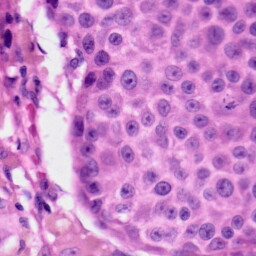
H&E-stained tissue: Skin